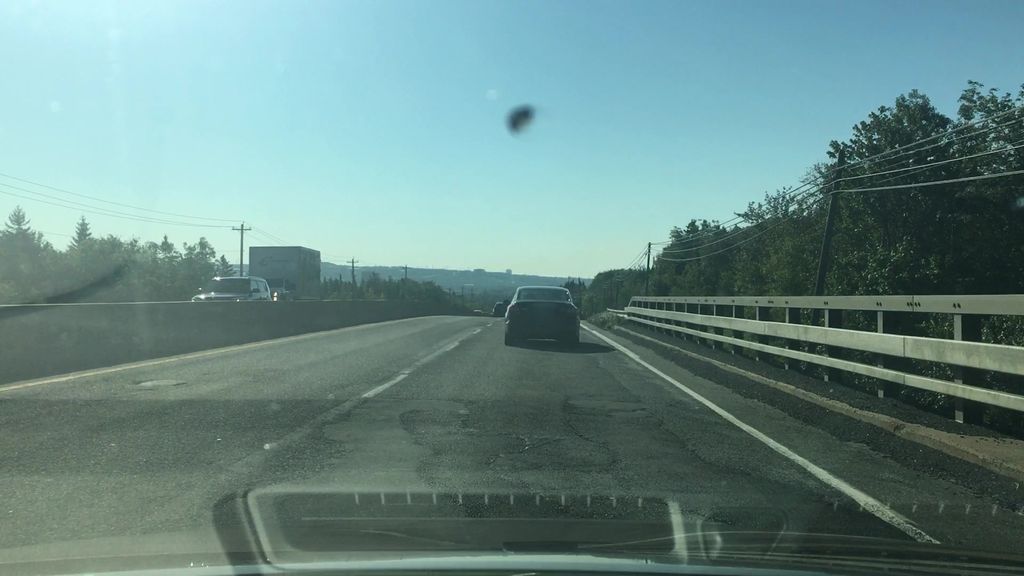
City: halifax